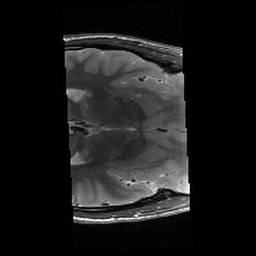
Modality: T2w
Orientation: axial
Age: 23
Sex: male
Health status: healthy
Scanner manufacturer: siemens
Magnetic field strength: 3 T
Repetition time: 6 s
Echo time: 0.064 s